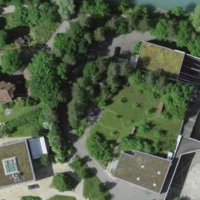
EUNIS habitat code: 55
Species observed at this site:
Phalacrocorax carbo